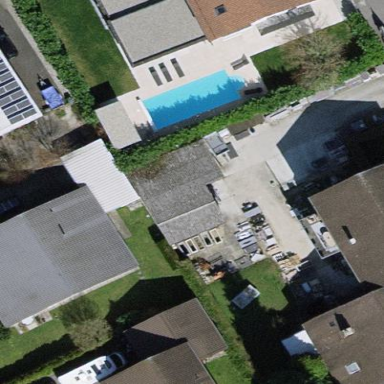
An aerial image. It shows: Garage building.